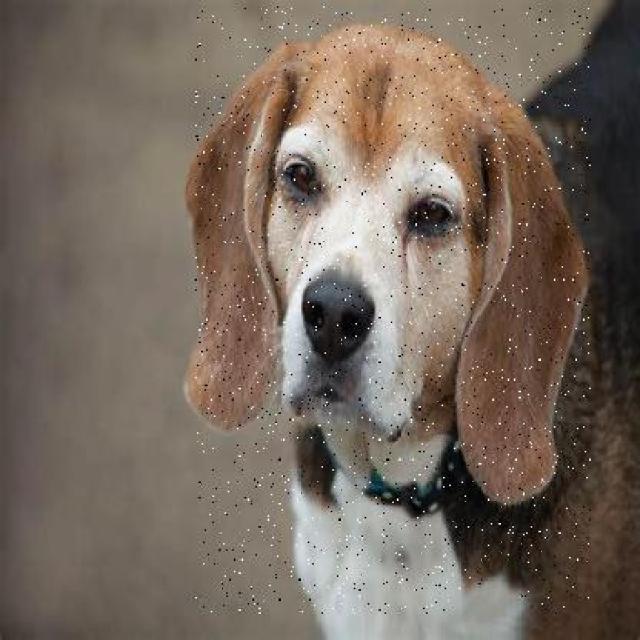
Healthy canine skin — no visible lesions, inflammation, or abnormalities. The skin and coat appear normal.